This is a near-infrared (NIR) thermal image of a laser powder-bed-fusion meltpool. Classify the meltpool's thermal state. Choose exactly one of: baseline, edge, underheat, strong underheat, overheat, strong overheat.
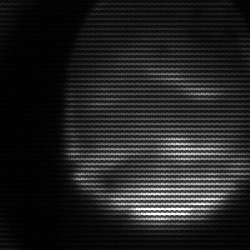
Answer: edge